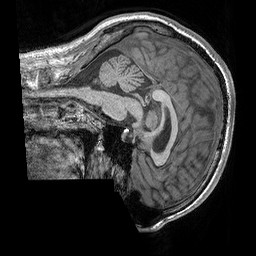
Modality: T1w
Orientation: sagittal
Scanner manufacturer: siemens
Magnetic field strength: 3 T
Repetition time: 2.3 s
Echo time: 0.00298 s